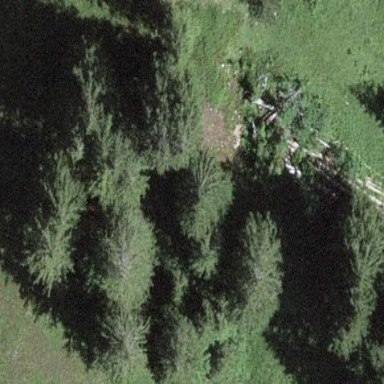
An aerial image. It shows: Forest area.